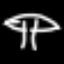
Label: mushroom